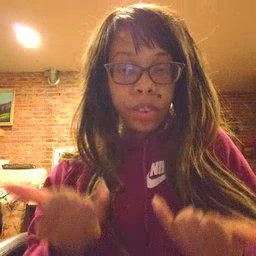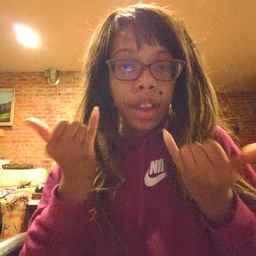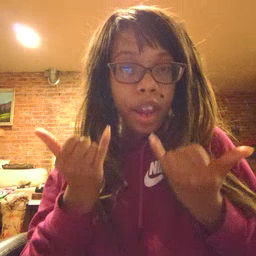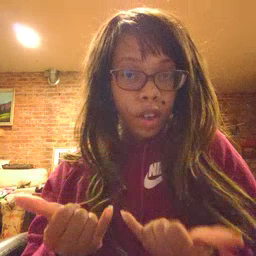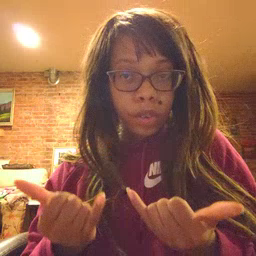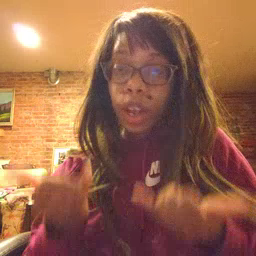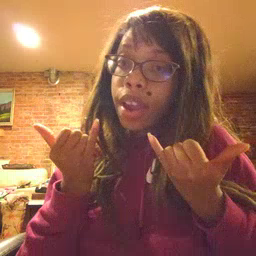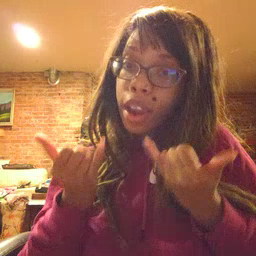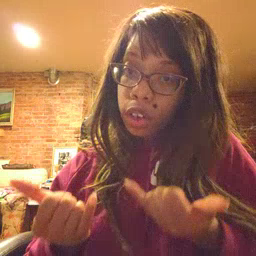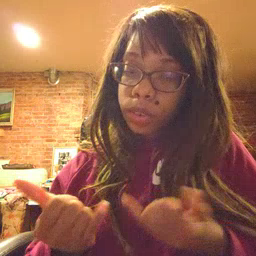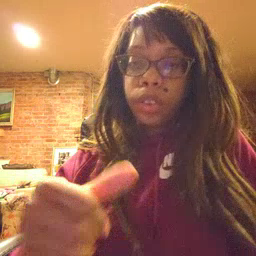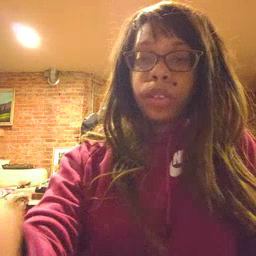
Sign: now